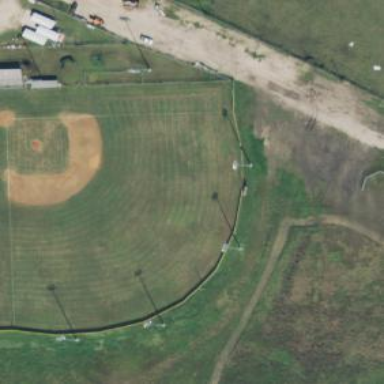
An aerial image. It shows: Baseball pitch for leisure and sports activities.